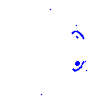
Particle: electron